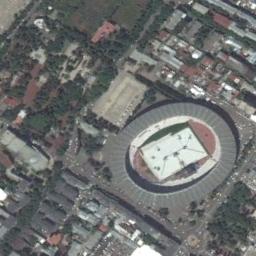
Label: stadium